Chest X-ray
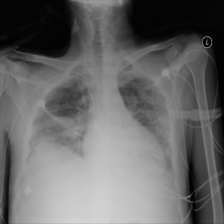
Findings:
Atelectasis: positive
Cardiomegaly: negative
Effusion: negative
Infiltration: positive
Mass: negative
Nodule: negative
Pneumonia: negative
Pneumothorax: negative
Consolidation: negative
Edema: negative
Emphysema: negative
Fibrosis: negative
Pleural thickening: negative
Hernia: negative